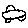
Label: car